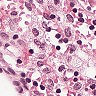
Metastatic tissue present: no